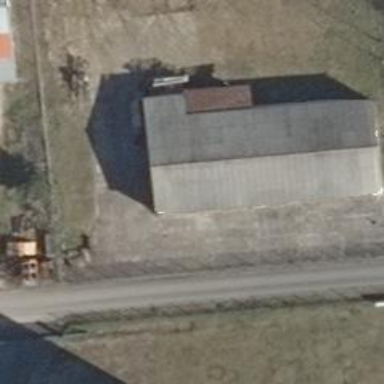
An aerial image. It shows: Part of building.